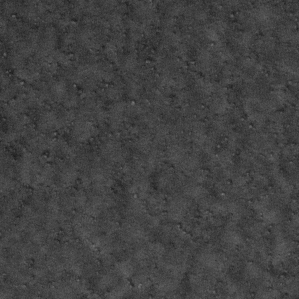
Label: frost